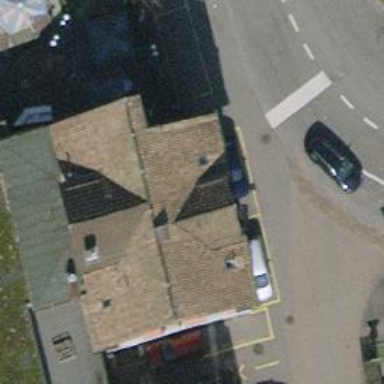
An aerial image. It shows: Restaurant.